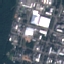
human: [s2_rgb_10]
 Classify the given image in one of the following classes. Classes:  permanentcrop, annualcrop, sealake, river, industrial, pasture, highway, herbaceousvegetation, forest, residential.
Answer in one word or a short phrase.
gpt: Industrial